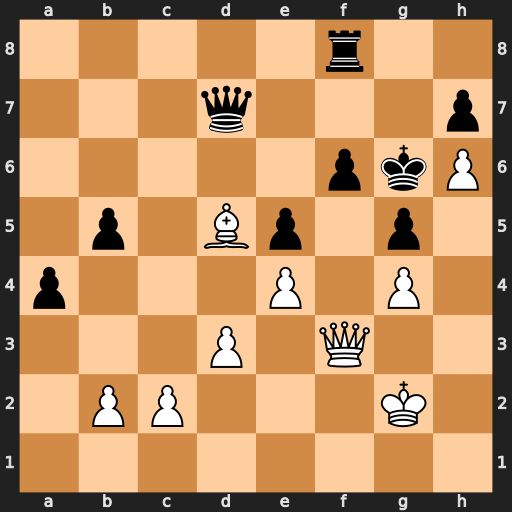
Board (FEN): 5r2/3q3p/5pkP/1p1Bp1p1/p3P1P1/3P1Q2/1PP3K1/8
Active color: w
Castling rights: -
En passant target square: -
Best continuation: Qh3 f5 gxf5+ Kf6 Qe3